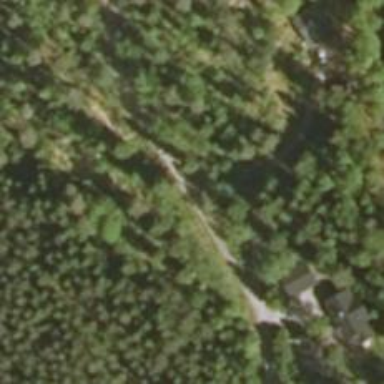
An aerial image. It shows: Well-maintained track road with grade 1 tracktype.